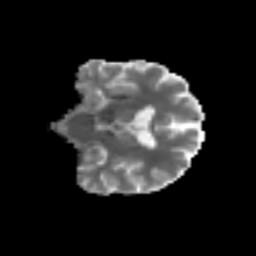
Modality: MD
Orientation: coronal
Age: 70
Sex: female
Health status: ill
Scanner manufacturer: siemens
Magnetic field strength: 3 T
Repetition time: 8.7 s
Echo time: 0.11 s